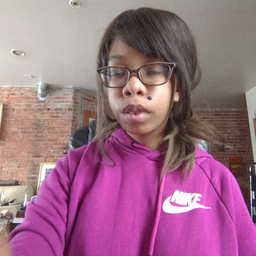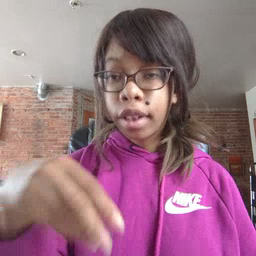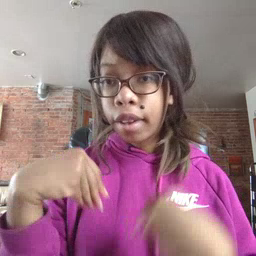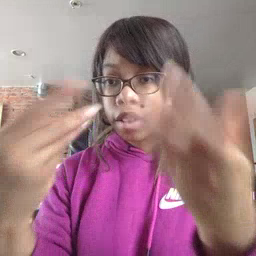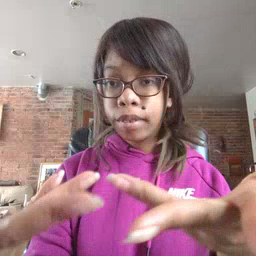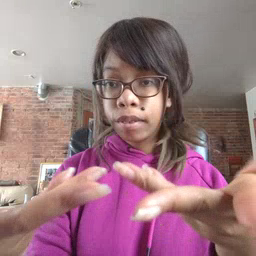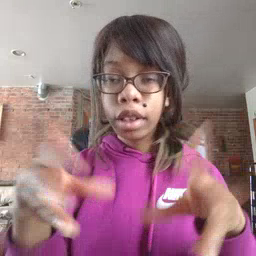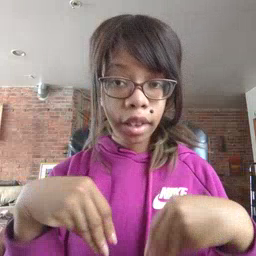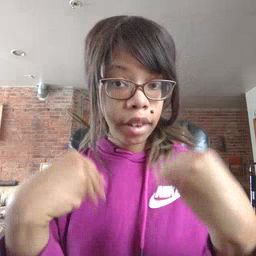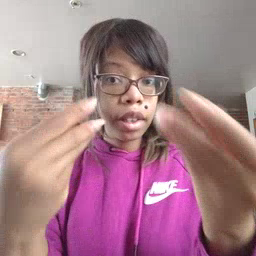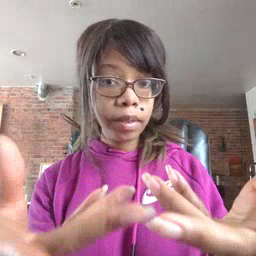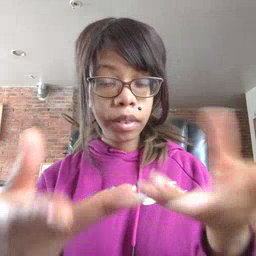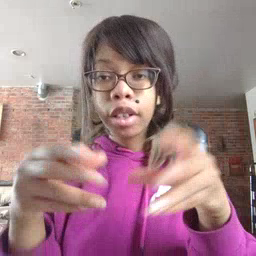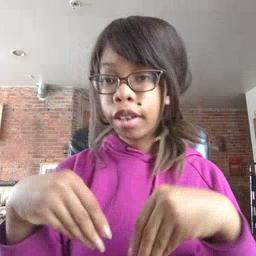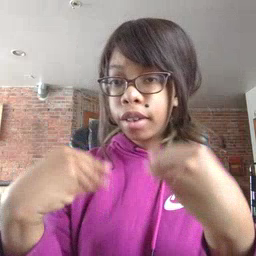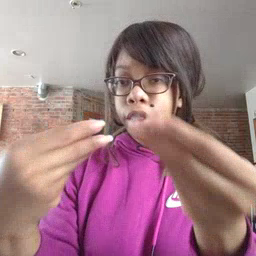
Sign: give